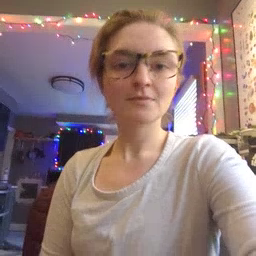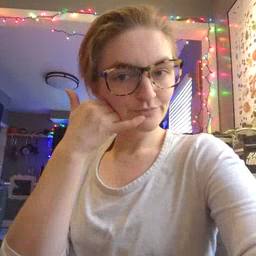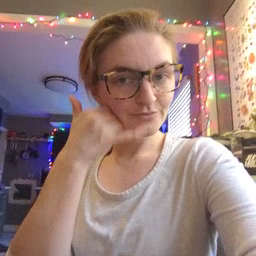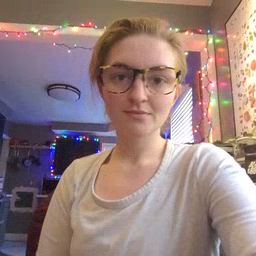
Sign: callonphone